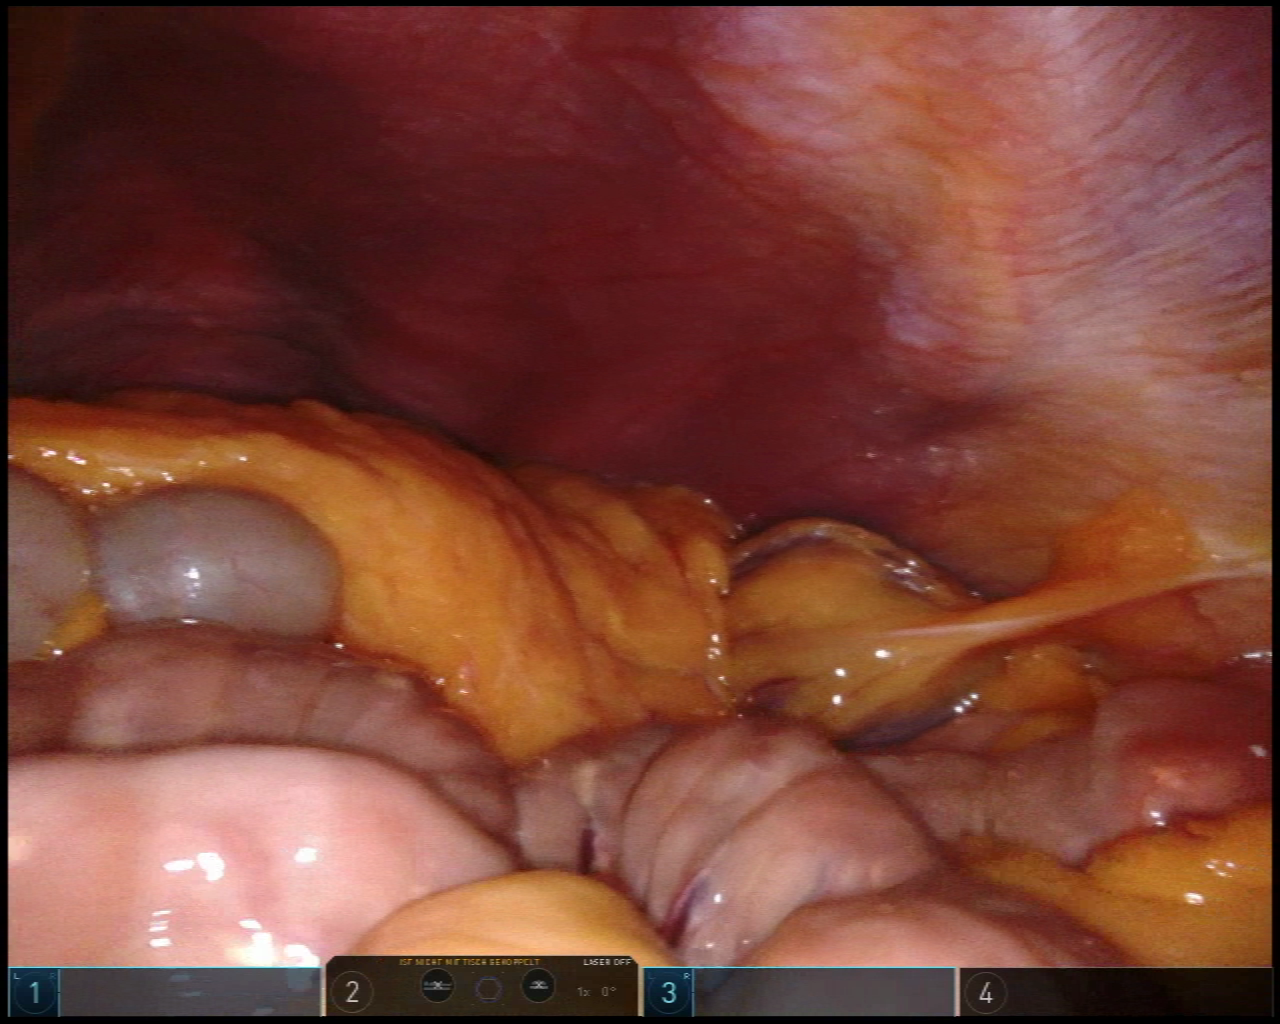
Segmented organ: spleen
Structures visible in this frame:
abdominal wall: yes
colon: yes
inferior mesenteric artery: no
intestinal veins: no
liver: no
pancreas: no
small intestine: no
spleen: yes
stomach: no
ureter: no
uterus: no
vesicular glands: no